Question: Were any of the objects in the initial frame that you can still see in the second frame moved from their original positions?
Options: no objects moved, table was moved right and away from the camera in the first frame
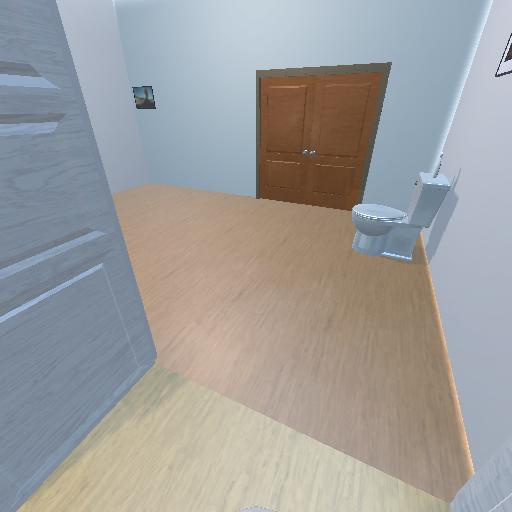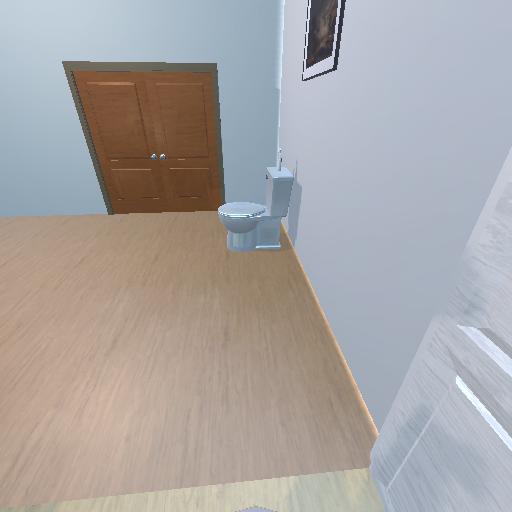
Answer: no objects moved